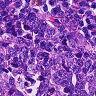
Metastatic tissue present: no